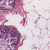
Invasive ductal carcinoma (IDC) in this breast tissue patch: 0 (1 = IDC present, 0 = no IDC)